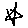
Label: star